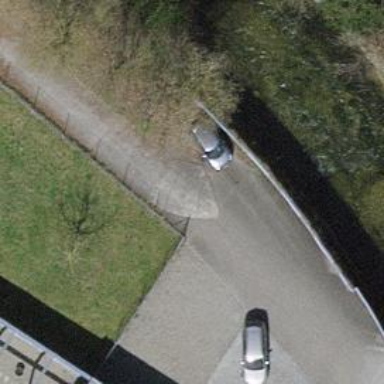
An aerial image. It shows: Footway along the road.